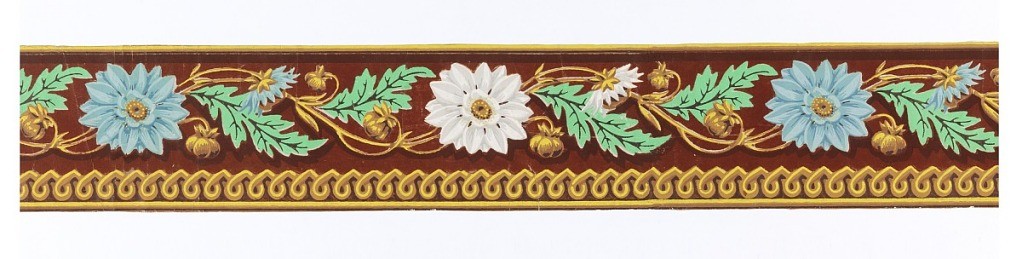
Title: Border
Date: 1820–40
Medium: Block-printed paper, flocked, handmade paper, joined
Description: Floral wreath of alternate blue and white daisies having two light green leaves between blooms, on red flocked ground. At top, looped strand in buff and yellow.